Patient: sex F, age 65
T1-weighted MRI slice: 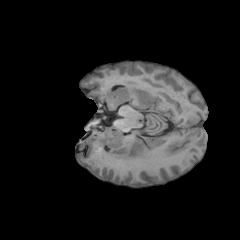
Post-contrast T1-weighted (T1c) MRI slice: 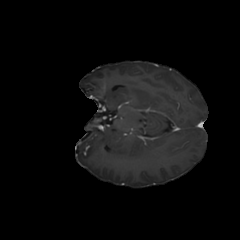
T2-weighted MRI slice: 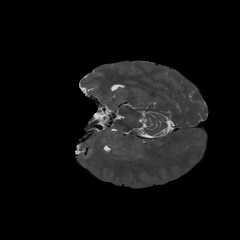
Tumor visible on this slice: no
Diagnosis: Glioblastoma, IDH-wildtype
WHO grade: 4